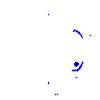
Particle: electron